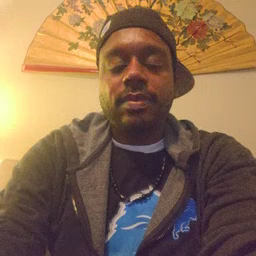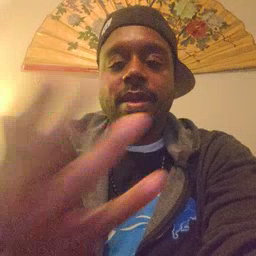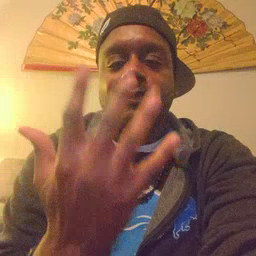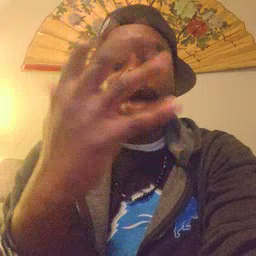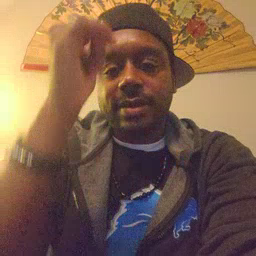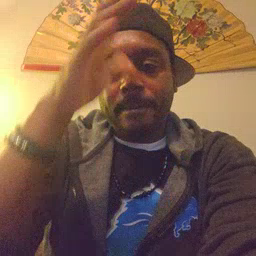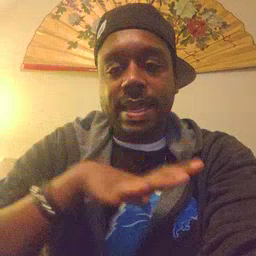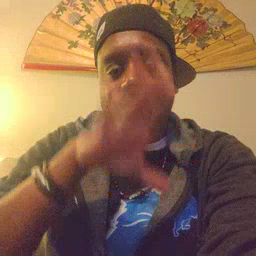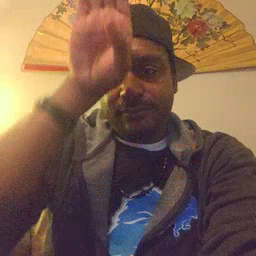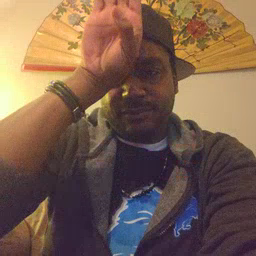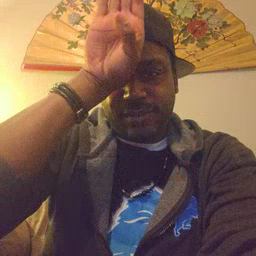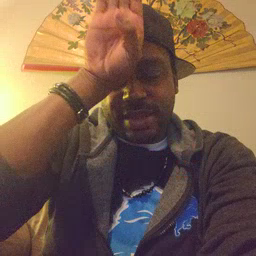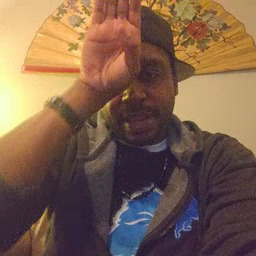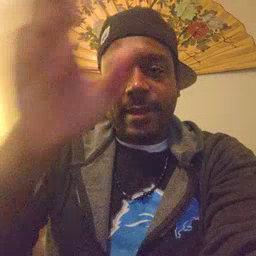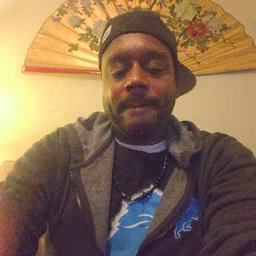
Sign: fireman